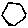
Label: hexagon